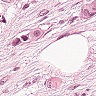
Metastatic tissue present: yes